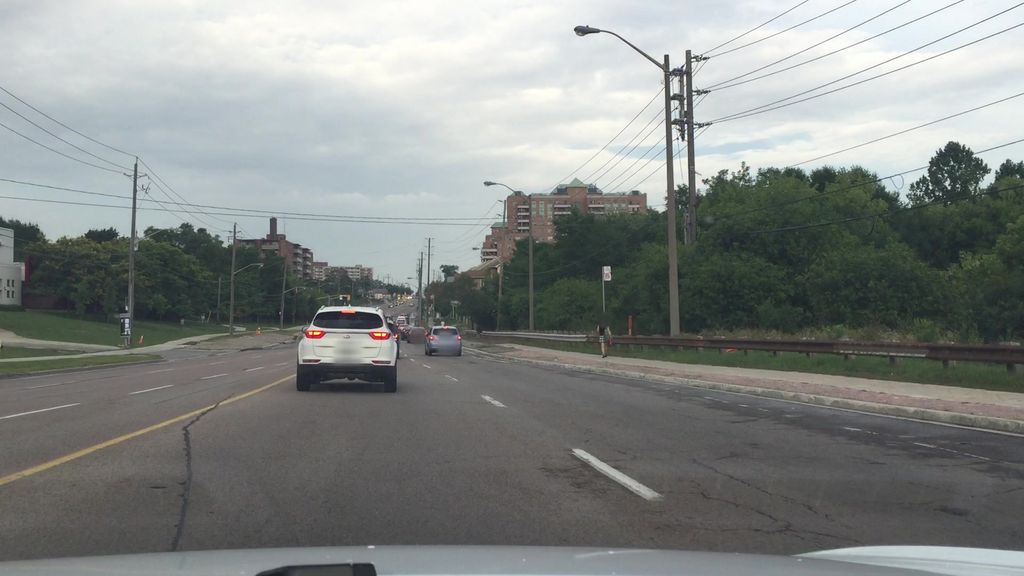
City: toronto